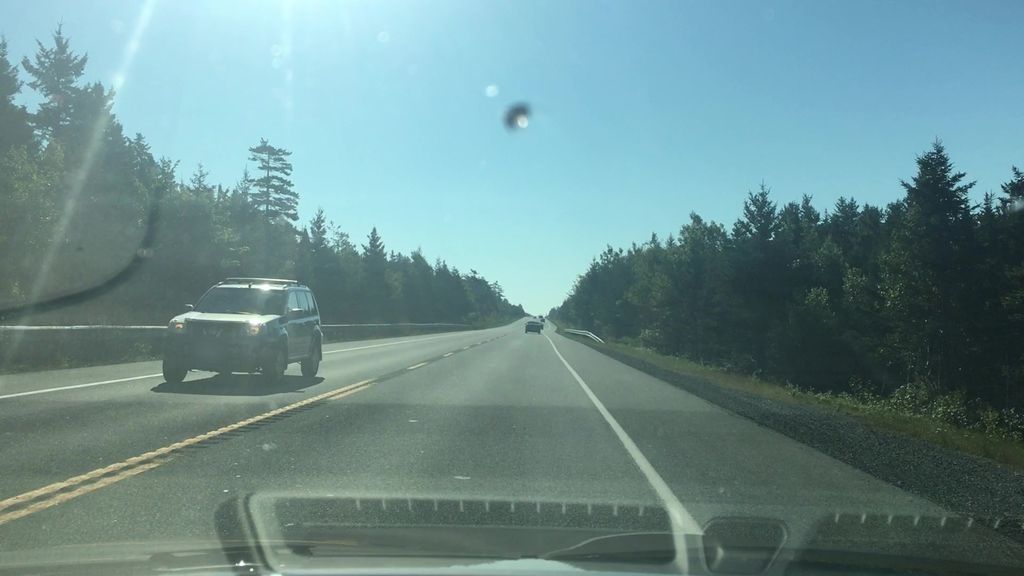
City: halifax